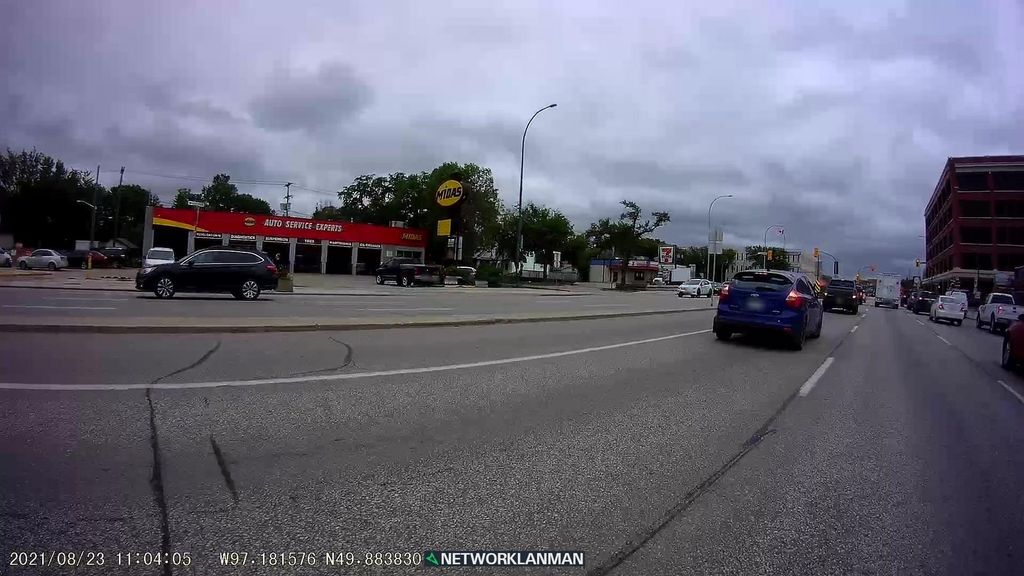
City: winnipeg